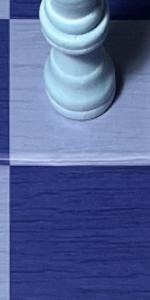
Label: Empty